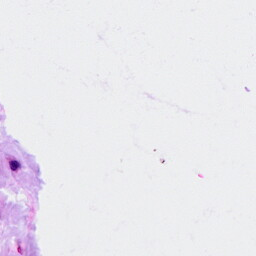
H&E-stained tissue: Ovarian